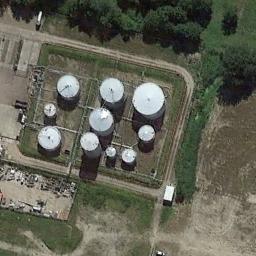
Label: storage_tank